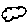
Label: cloud